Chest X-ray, PA view. Patient: 44 years old, sex M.
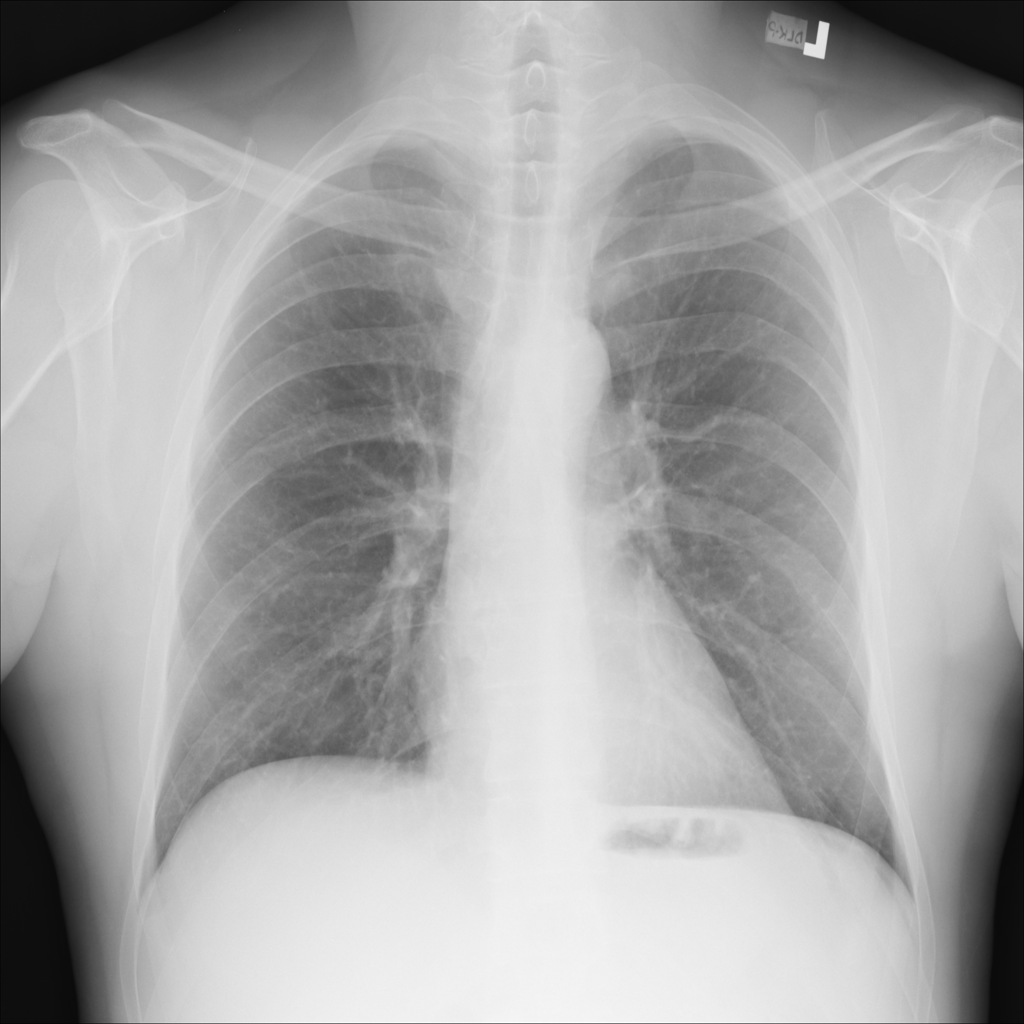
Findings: No Finding